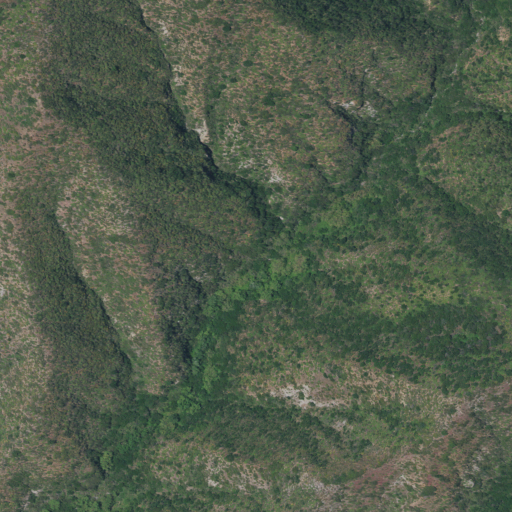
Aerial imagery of canyon in California named Smuggler Canyon containing shrub and grassland